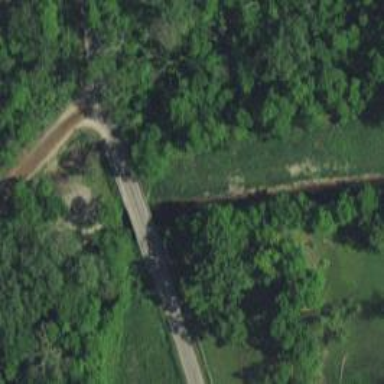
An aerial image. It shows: Unclassified road on bridge.